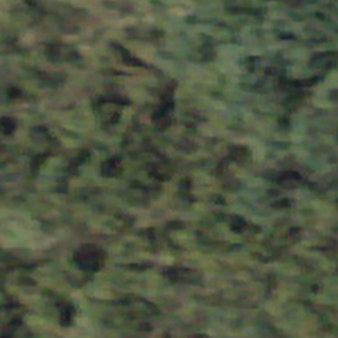
Label: other